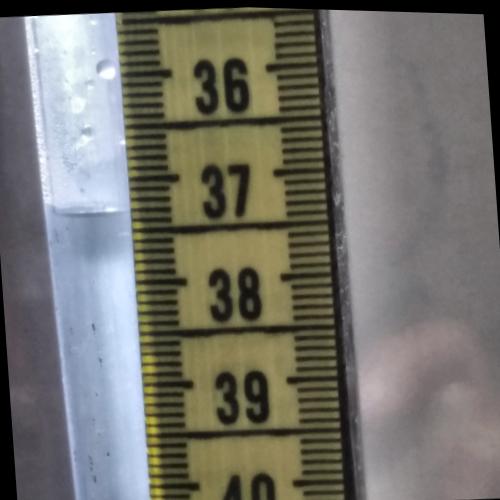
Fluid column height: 37.3 cm